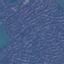
Label: Residential